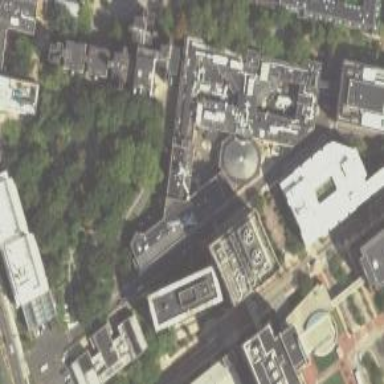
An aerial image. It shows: University building.